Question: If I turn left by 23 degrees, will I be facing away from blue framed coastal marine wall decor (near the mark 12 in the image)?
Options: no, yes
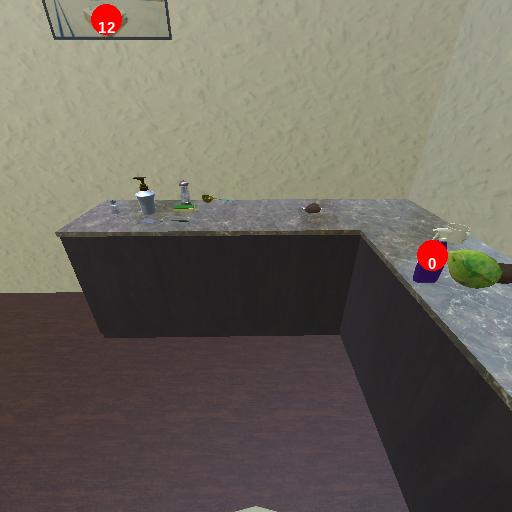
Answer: no